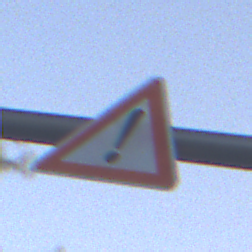
Verkehrszeichen: Gefahrenstelle
Umgebung: Outdoor, Urban
Tageszeit: SunriseSunset
Wetter: Clear
Licht: Natural
Jahreszeit: NotSpecified
Kontrast: LowContrast